Field crop: maize
Growth stage: 1
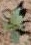
Species: datura